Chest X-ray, AP view. Patient: 54 years old, sex M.
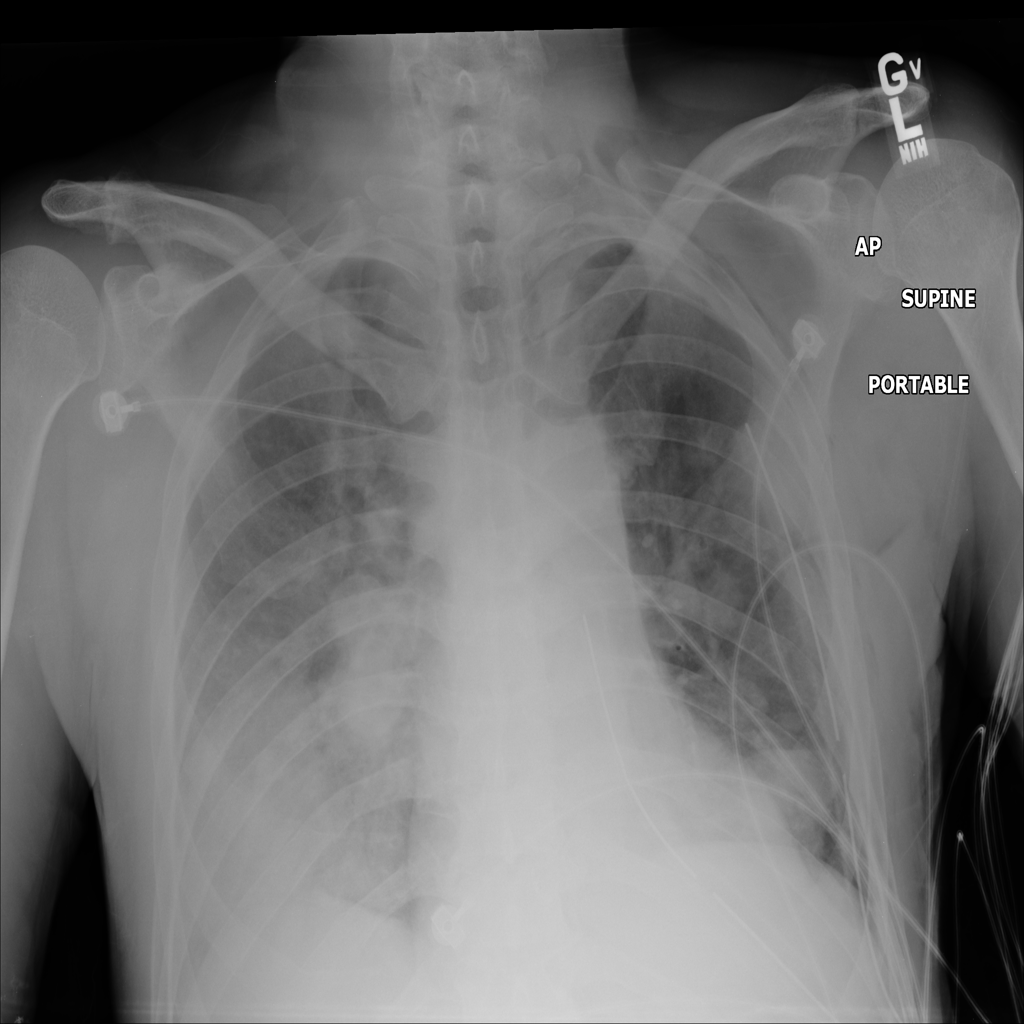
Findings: No Finding